Aerial crown-view tile of a tropical tree (Barro Colorado Island, Panama), acquired 20241216:
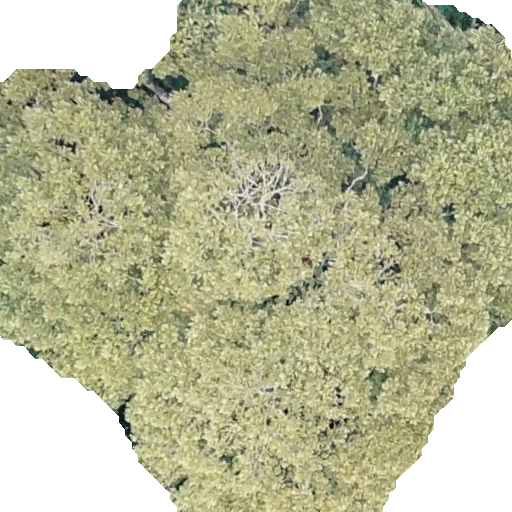
Species: Dipteryx oleifera
GBIF accepted scientific name: Dipteryx oleifera
Crown area: 393.545 m²